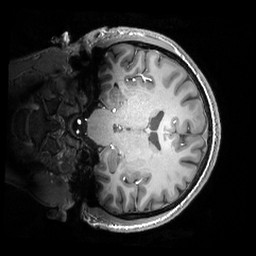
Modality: T1w
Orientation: coronal
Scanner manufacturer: philips
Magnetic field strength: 7 T
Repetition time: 0.008 s
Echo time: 0.001974 s